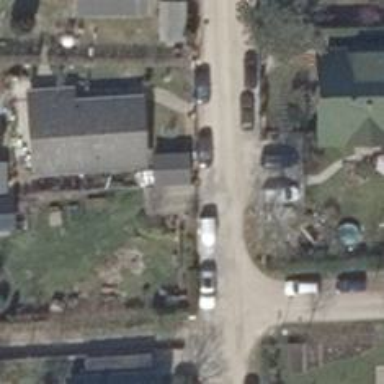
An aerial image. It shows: Driveway leading to service road.